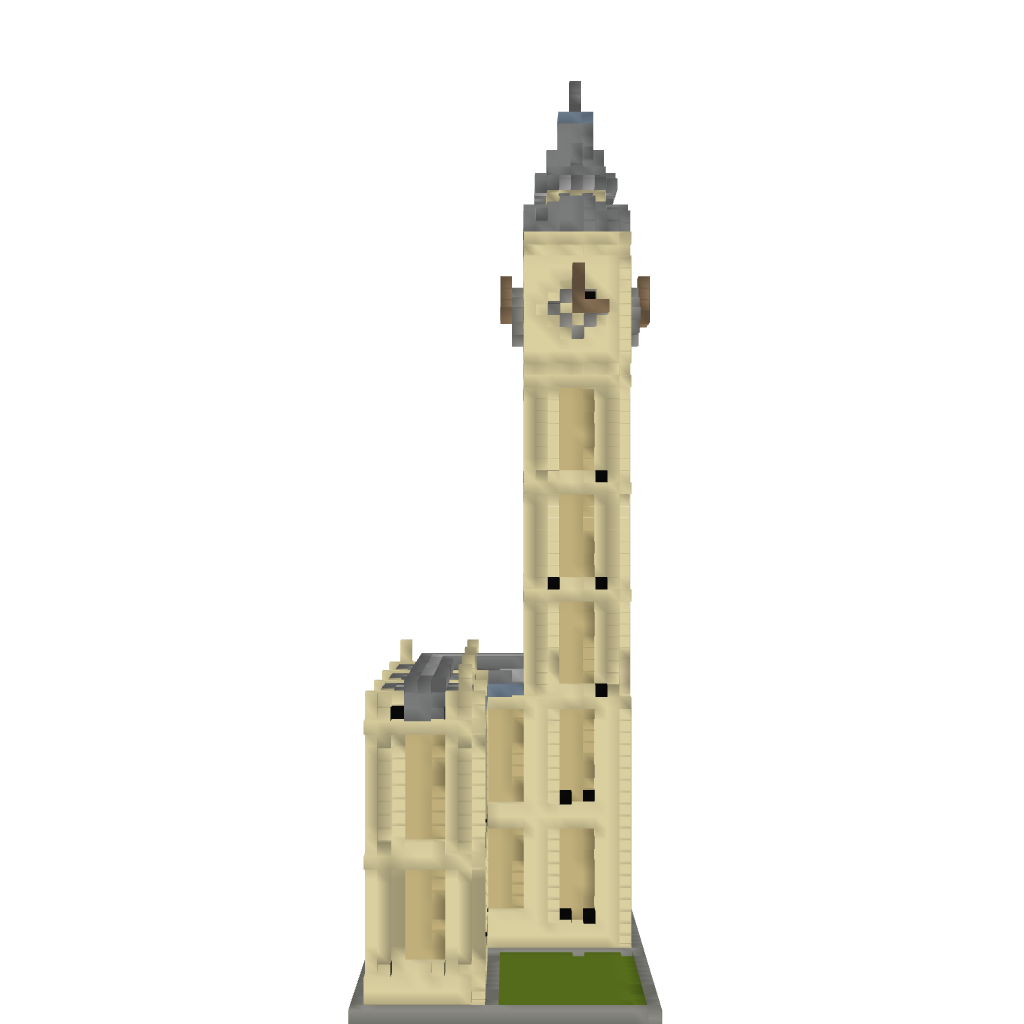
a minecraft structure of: Big Ben